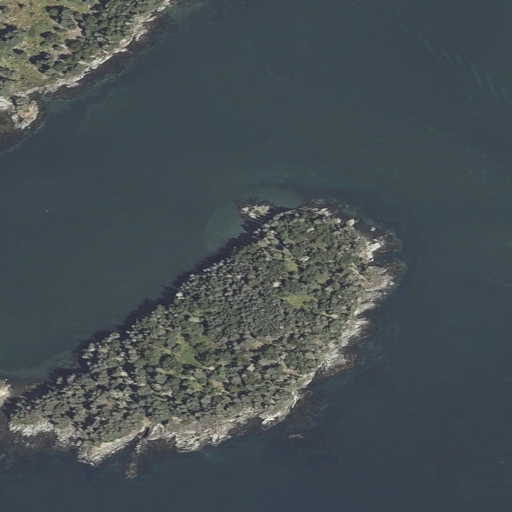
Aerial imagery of island in Maine named The Porcupines containing open water, herbaceous wetlands, evergreen forest, mixed forest, grassland, barren land, and shrub